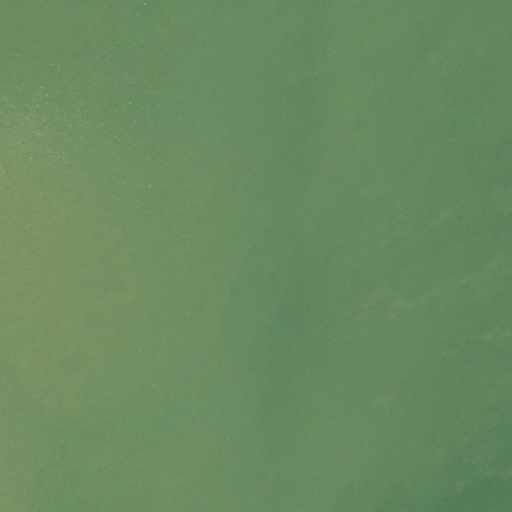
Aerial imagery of bar in Tennessee named Bell Canton Shoals containing only open water